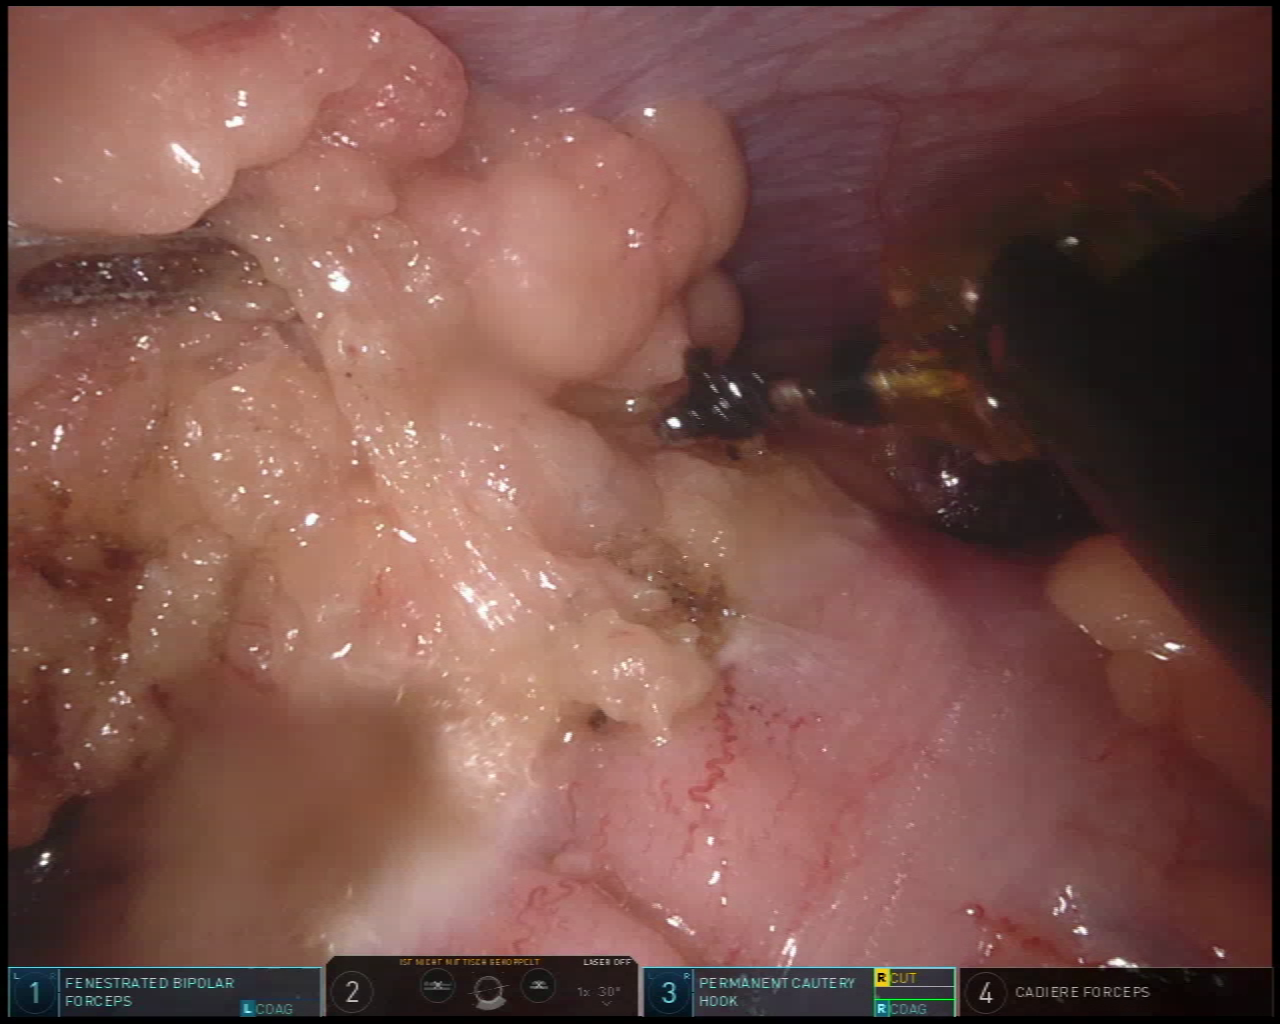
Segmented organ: colon
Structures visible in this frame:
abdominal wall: yes
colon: yes
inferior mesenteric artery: no
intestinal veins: no
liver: no
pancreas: no
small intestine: no
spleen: no
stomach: no
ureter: no
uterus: no
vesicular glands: no